Question: actually I'm developing a template using ASP.net and C#.
as you can see below picture, my template include 3 part and i want to have partial refreshing, that's why i'm using updatepanel.
in this template once the user click at the top menu it will refresh the side menu then when the user click on the side menu it will refresh the middle content page.
i'm using masterpage in this scenario because i'm going to load aspx page at the middle content page. based on my code the normal page easily load at this part but when i want to load the page which is include listview:
'''
<%@ Page Title="" Language="C#" MasterPageFile="~/MainMasterPage.master" AutoEventWireup="true" CodeFile="ContentPage1.aspx.cs" Inherits="ContentPage1" %>
<asp:Content ID="Content3" ContentPlaceHolderID="ContentPlaceHolder3" Runat="Server" Visible="true">
<asp:Panel ID="ContentPanel" runat="server" Visible="true">
<fieldset style=" height:350px;">
<legend>Details</legend>
<asp:Label ID="TestLable" runat="server" Text="This is a test"></asp:Label>
<!--------- ListView Block --------->
<asp:ListView ID="lvEmployee" runat="server"
onitemediting="lvEmployee_ItemEditing"
onitemupdating="lvEmployee_ItemUpdating"
onitemcanceling="lvEmployee_ItemCanceling"
onitemdeleting="lvEmployee_ItemDeleting"
InsertItemPosition="LastItem"
OnSorting="lvEmployee_Sorting"
oniteminserting="lvEmployee_ItemInserting"
DataKeyNames="EmpID" >
<LayoutTemplate>
<!---- Layout Template: is the place to design the form layout ---->
<table id="Table1" runat="server">
<tr id="Tr1" runat="server">
<td id="Td1" runat="server">
<table ID="itemPlaceholderContainer" runat="server" border="1" style="background-color: #DCDCDC;border-collapse: collapse;border-color: #999999;border-style:none;border-width:1px;font-family: Verdana, Arial, Helvetica, sans-serif;">
<tr id="Tr2" runat="server" style="">
<th id="Th1" runat="server">
</th>
<th id="Th2" runat="server">
EmpID
<asp:ImageButton ID="imEmpID" CommandArgument="EmpID" CommandName="Sort" ImageUrl="~/img/asc.png" runat="server" />
</th>
<th id="Th3" runat="server">
EmpName
<asp:ImageButton ID="imEmpName" CommandArgument="EmpName" CommandName="Sort" ImageUrl="~/img/asc.png" runat="server" />
</th>
<th id="Th4" runat="server">
Department
</th>
<th id="Th5" runat="server">
Age
</th>
<th id="Th6" runat="server">
Address
</th>
</tr>
<tr ID="itemPlaceholder" runat="server">
</tr>
</table>
</td>
</tr>
<tr id="Tr3" runat="server">
<td id="Td2" runat="server" style="text-align: center;background-color: #CCCCCC;">
<asp:ValidationSummary ID="ValidationSummary1" runat="server" HeaderText="You received the following errors:" ShowMessageBox="true" ShowSummary="false" ValidationGroup="VGEditTmp" />
<asp:ValidationSummary ID="ValidationSummary2" runat="server" HeaderText="You received the following errors:" ShowMessageBox="true" ShowSummary="false" ValidationGroup="VGInsertTmp" />
</td>
</tr>
</table>
<br />
<asp:DataPager ID="DataPager1" runat="server" PagedControlID="lvEmployee" PageSize="5" onprerender="DataPager1_PreRender">
<Fields>
<asp:NextPreviousPagerField ButtonType="Button" ShowFirstPageButton="true" ShowLastPageButton="true"/>
<asp:TemplatePagerField>
<PagerTemplate>
<span style="color:Maroon;">Records:
<%# Container.StartRowIndex >= 0 ? (Container.StartRowIndex + 1) : 0 %>
-
<%# (Container.StartRowIndex + Container.PageSize) > Container.TotalRowCount ? Container.TotalRowCount : (Container.StartRowIndex + Container.PageSize)%>
of
<%# Container.TotalRowCount %>
<span style="color:Red;">
OR
</span>
<span style="color: Blue;">
Page
<%# Container.TotalRowCount>0 ? (Container.StartRowIndex / Container.PageSize) + 1 : 0 %>
of
<%# Math.Ceiling((double)Container.TotalRowCount / Container.PageSize) %>
</span>
</span>
</PagerTemplate>
</asp:TemplatePagerField>
</Fields>
</asp:DataPager>
</LayoutTemplate>
<ItemTemplate>
<!---- Item Template: is the place to design how to show the items inside the form ---->
<tr style="background-color:#FFF8DC;color: #000000;">
<td>
<asp:Button ID="DeleteButton" runat="server" CommandName="Delete" Text="Delete" CausesValidation="false" OnClientClick="return confirm('Are you sure you want to delete this Employee Details?');" />
<asp:Button ID="EditButton" runat="server" CommandName="Edit" Text="Edit" CausesValidation="false" />
</td>
<td>
<asp:Label ID="EmpIDLabel" runat="server" Text='<%# Eval("EmpID") %>' />
</td>
<td>
<asp:Label ID="EmpNameLabel" runat="server" Text='<%# Eval("EmpName") %>' />
</td>
<td>
<asp:Label ID="DepartmentLabel" runat="server" Text='<%# Eval("Department") %>' />
</td>
<td>
<asp:Label ID="AgeLabel" runat="server" Text='<%# Eval("Age") %>' />
</td>
<td>
<asp:Label ID="AddressLabel" runat="server" Text='<%# Eval("Address") %>' />
</td>
</tr>
</ItemTemplate>
<EditItemTemplate>
<!---- Edit Item Template: is the place to design the edit form ---->
<tr style="background-color:#008A8C;color: #FFFFFF;">
<td>
<asp:Button ID="UpdateButton" runat="server" CommandName="Update" Text="Update" ValidationGroup="VGEditTmp" />
<asp:Button ID="CancelButton" runat="server" CommandName="Cancel" Text="Cancel" CausesValidation="false" />
</td>
<td>
<asp:Label ID="EmpIDLabel1" runat="server" Text='<%# Eval("EmpID") %>' />
</td>
<td>
<asp:TextBox ID="EmpNameTextBox" runat="server" Text='<%# Bind("EmpName") %>' ValidationGroup="VGEditTmp" />
<asp:RequiredFieldValidator runat="server" ID="RequiredName" ControlToValidate="EmpNameTextBox" ErrorMessage="Name is required" ValidationGroup="VGEditTmp" Display="None" ></asp:RequiredFieldValidator>
<asp:RegularExpressionValidator ID="regName" runat="server" ControlToValidate="EmpNameTextBox" ValidationExpression="^[a-zA-Z'.\s]{1,50}" ErrorMessage="Enter a valid Name" ValidationGroup="VGEditTmp" Display="None"></asp:RegularExpressionValidator>
</td>
<td>
<asp:TextBox ID="DepartmentTextBox" runat="server" Text='<%# Bind("Department") %>' />
</td>
<td>
<asp:TextBox ID="AgeTextBox" runat="server" Text='<%# Bind("Age") %>' ValidationGroup="VGEditTmp" />
<asp:RangeValidator ID="ValidateAge" runat="server" ControlToValidate="AgeTextBox" MinimumValue="18" MaximumValue="50" Type="Integer" ErrorMessage="Age should be within the valid interval" ValidationGroup="VGEditTmp" SetFocusOnError="true" Display="None"></asp:RangeValidator>
</td>
<td>
<asp:TextBox ID="AddressTextBox" runat="server" Text='<%# Bind("Address") %>' />
</td>
</tr>
</EditItemTemplate>
<InsertItemTemplate>
<!---- Insert Item Template: is the place to design the insert form ---->
<tr style="background-color:#008A8C;font-weight: bold;color: #FFFFFF;">
<td>
<asp:Button ID="InsertButton" runat="server" CommandName="Insert" Text="Insert" ValidationGroup="VGInsertTmp" />
<asp:Button ID="CancelButton" runat="server" CommandName="Cancel" Text="Clear" CausesValidation="false" />
</td>
<td>
&nbsp;
</td>
<td>
<asp:TextBox ID="EmpNameTextBox" runat="server" Text='<%# Bind("EmpName") %>' ValidationGroup="VGInsertTmp" />
<asp:RequiredFieldValidator runat="server" ID="RequiredName" ControlToValidate="EmpNameTextBox" ErrorMessage="Name is required" ValidationGroup="VGInsertTmp" Display="None"></asp:RequiredFieldValidator>
<asp:RegularExpressionValidator ID="regName" runat="server" ControlToValidate="EmpNameTextBox" ValidationExpression="^[a-zA-Z'.\s]{1,50}" ErrorMessage="Enter a valid Name" ValidationGroup="VGInsertTmp" Display="None"></asp:RegularExpressionValidator>
</td>
<td>
<asp:TextBox ID="DepartmentTextBox" runat="server" Text='<%# Bind("Department") %>' />
</td>
<td>
<asp:TextBox ID="AgeTextBox" runat="server" Text='<%# Bind("Age") %>' ValidationGroup="VGInsertTmp" />
<asp:RangeValidator ID="ValidateAge" runat="server" ControlToValidate="AgeTextBox" MinimumValue="18" MaximumValue="50" Type="Integer" ErrorMessage="Age should be within the valid interval" ValidationGroup="VGInsertTmp" SetFocusOnError="true" Display="None"></asp:RangeValidator>
</td>
<td>
<asp:TextBox ID="AddressTextBox" runat="server" Text='<%# Bind("Address") %>' />
</td>
</tr>
</InsertItemTemplate>
</asp:ListView>
<asp:HiddenField ID="hid_UpdateQT" Value="" runat="server" />
<asp:HiddenField ID="hid_SortExpression" Value="" runat="server" />
</fieldset>
</asp:Panel>
</asp:Content>
'''
it is not showing the page. my code behind of this listview page is as below:
'''
protected void Page_Load(object sender, EventArgs e)
{
if(IsPostBack)
{
BindLV("");
}
}
public DataTable GetEmployee(string query)
{
SqlConnection con = new SqlConnection(ConfigurationManager.ConnectionStrings["NorthwindConnectionString"].ConnectionString);
SqlDataAdapter ada = new SqlDataAdapter(query, con);
DataTable dtEmp = new DataTable();
ada.Fill(dtEmp);
return dtEmp;
}
private void BindLV(string SortExpression)
{
string UpdateQuery = "Select * from Employee" + SortExpression;
SqlConnection con = new SqlConnection(ConfigurationManager.ConnectionStrings["NorthwindConnectionString"].ConnectionString);
hid_UpdateQT.Value = UpdateQuery;
lvEmployee.Items.Clear();
lvEmployee.DataSource = GetEmployee(UpdateQuery);
lvEmployee.DataBind();
}
protected void lvEmployee_Sorting(object sender, ListViewSortEventArgs e)
{
ImageButton imEmpID = lvEmployee.FindControl("imEmpID") as ImageButton;
ImageButton imEmpName = lvEmployee.FindControl("imEmpName") as ImageButton;
string DefaultSortIMG = "~/img/asc.png";
string imgUrl = "~/img/desc.png";
string sortExpression = hid_SortExpression.Value;
if (!"".Equals(sortExpression))
{
if (e.SortExpression.Equals(sortExpression))
{
hid_SortExpression.Value = "";
sortExpression = "";
imgUrl = DefaultSortIMG;
}
else
{
hid_SortExpression.Value = e.SortExpression;
sortExpression = e.SortExpression;
}
}
else
{
hid_SortExpression.Value = e.SortExpression;
sortExpression = e.SortExpression;
}
switch (e.SortExpression)
{
case "EmpID":
if (imEmpName != null)
imEmpName.ImageUrl = DefaultSortIMG;
if (imEmpID != null)
imEmpID.ImageUrl = imgUrl;
break;
case "EmpName":
if (imEmpID != null)
imEmpID.ImageUrl = DefaultSortIMG;
if (imEmpName != null)
imEmpName.ImageUrl = imgUrl;
break;
}
BindLV(" order by " + e.SortExpression + " " + (!"".Equals(sortExpression) ? "ASC" : "DESC"));
}
protected void DataPager1_PreRender(object sender, EventArgs e)
{
//string strtmp = Request.Params["hid_UpdateQT"];
string strtmp = hid_UpdateQT.Value;
if (null == strtmp || "".Equals(strtmp))
{
strtmp = "Select * from Employee";
}
lvEmployee.DataSource = GetEmployee(strtmp);
lvEmployee.DataBind();
}
protected void lvEmployee_ItemEditing(object sender, ListViewEditEventArgs e)
{
lvEmployee.EditIndex = e.NewEditIndex;
}
protected void lvEmployee_ItemUpdating(object sender, ListViewUpdateEventArgs e)
{
string empid = "", name = "", dept = "", age = "", address = "";
Label lbl = (lvEmployee.Items[e.ItemIndex].FindControl("EmpIDLabel1")) as Label;
if (lbl != null)
empid = lbl.Text;
TextBox txt = (lvEmployee.Items[e.ItemIndex].FindControl("EmpNameTextBox")) as TextBox;
if (txt != null)
name = txt.Text;
txt = (lvEmployee.Items[e.ItemIndex].FindControl("DepartmentTextBox")) as TextBox;
if (txt != null)
dept = txt.Text;
txt = (lvEmployee.Items[e.ItemIndex].FindControl("AgeTextBox")) as TextBox;
if (txt != null)
age = txt.Text;
txt = (lvEmployee.Items[e.ItemIndex].FindControl("AddressTextBox")) as TextBox;
if (txt != null)
address = txt.Text;
string UpdateQuery = "UPDATE [Employee] SET [EmpName] = '" + name + "', [Department] = '" + dept + "', [Age] = '" + age + "', [Address] = '" + address + "' WHERE [EmpID] = '" + empid + "'";
SqlConnection con = new SqlConnection(ConfigurationManager.ConnectionStrings["NorthwindConnectionString"].ConnectionString);
con.Open();
SqlCommand com = new SqlCommand(UpdateQuery, con);
com.ExecuteNonQuery();
con.Close();
lvEmployee.DataSource = GetEmployee("Select * from Employee");
lvEmployee.DataBind();
lvEmployee.EditIndex = -1;
}
protected void lvEmployee_ItemCanceling(object sender, ListViewCancelEventArgs e)
{
lvEmployee.EditIndex = -1;
}
protected void lvEmployee_ItemDeleting(object sender, ListViewDeleteEventArgs e)
{
string empid = "";
Label lbl = (lvEmployee.Items[e.ItemIndex].FindControl("EmpIDLabel")) as Label;
if (lbl != null)
empid = lbl.Text;
string DeleteQuery = "Delete from Employee WHERE [EmpID] = '" + empid + "'";
SqlConnection con = new SqlConnection(ConfigurationManager.ConnectionStrings["NorthwindConnectionString"].ConnectionString);
con.Open();
SqlCommand com = new SqlCommand(DeleteQuery, con);
com.ExecuteNonQuery();
con.Close();
lvEmployee.DataSource = GetEmployee("Select * from Employee");
lvEmployee.DataBind();
lvEmployee.EditIndex = -1;
}
protected void lvEmployee_ItemInserting(object sender, ListViewInsertEventArgs e)
{
string name = "", dept = "", age = "", address = "";
TextBox txt = (e.Item.FindControl("EmpNameTextBox")) as TextBox;
if (txt != null)
name = txt.Text;
txt = (e.Item.FindControl("DepartmentTextBox")) as TextBox;
if (txt != null)
dept = txt.Text;
txt = (e.Item.FindControl("AgeTextBox")) as TextBox;
if (txt != null)
age = txt.Text;
txt = (e.Item.FindControl("AddressTextBox")) as TextBox;
if (txt != null)
address = txt.Text;
string INSERTQuery = "INSERT INTO [Employee] (EmpName,Department,Age,Address) VALUES ('" + name + "','" + dept + "','" + age + "','" + address + "')";
SqlConnection con = new SqlConnection(ConfigurationManager.ConnectionStrings["NorthwindConnectionString"].ConnectionString);
con.Open();
SqlCommand com = new SqlCommand(INSERTQuery, con);
com.ExecuteNonQuery();
con.Close();
lvEmployee.DataSource = GetEmployee("Select * from Employee");
lvEmployee.DataBind();
lvEmployee.EditIndex = -1;
}
'''
and my masterpage code to load this page is as below:
'''
<asp:UpdatePanel ID="UpdatePanel3" runat="server" UpdateMode="Conditional">
<ContentTemplate>
<!-- Initial the Page which is going to show the details of the sub-menu -->
<asp:ContentPlaceHolder id="ContentPlaceHolder3" runat="server" Visible="false">
</asp:ContentPlaceHolder>
</ContentTemplate>
<Triggers>
<asp:AsyncPostBackTrigger ControlID="Button1" EventName="Click" />
<asp:AsyncPostBackTrigger ControlID="Button2" EventName="Click" />
<asp:AsyncPostBackTrigger ControlID="Button3" EventName="Click" />
<asp:AsyncPostBackTrigger ControlID="Button4" EventName="Click" />
<asp:AsyncPostBackTrigger ControlID="LinkButton1" EventName="Click" />
<asp:AsyncPostBackTrigger ControlID="LinkButton2" EventName="Click" />
<asp:AsyncPostBackTrigger ControlID="LinkButton3" EventName="Click" />
<asp:AsyncPostBackTrigger ControlID="LinkButton4" EventName="Click" />
<asp:AsyncPostBackTrigger ControlID="LinkButton5" EventName="Click" />
<asp:AsyncPostBackTrigger ControlID="LinkButton6" EventName="Click" />
<asp:AsyncPostBackTrigger ControlID="LinkButton7" EventName="Click" />
<asp:AsyncPostBackTrigger ControlID="LinkButton8" EventName="Click" />
<asp:AsyncPostBackTrigger ControlID="LinkButton9" EventName="Click" />
</Triggers>
</asp:UpdatePanel>
'''
because i want to have partial refreshing at first i set the Visible of the ContentPlaceHolder3 to false and once the user click on the related link i just set it as true by code behind.

could you pleas guide me how to load this kind of aspx page at the masterpage.
appreciate your consideration.
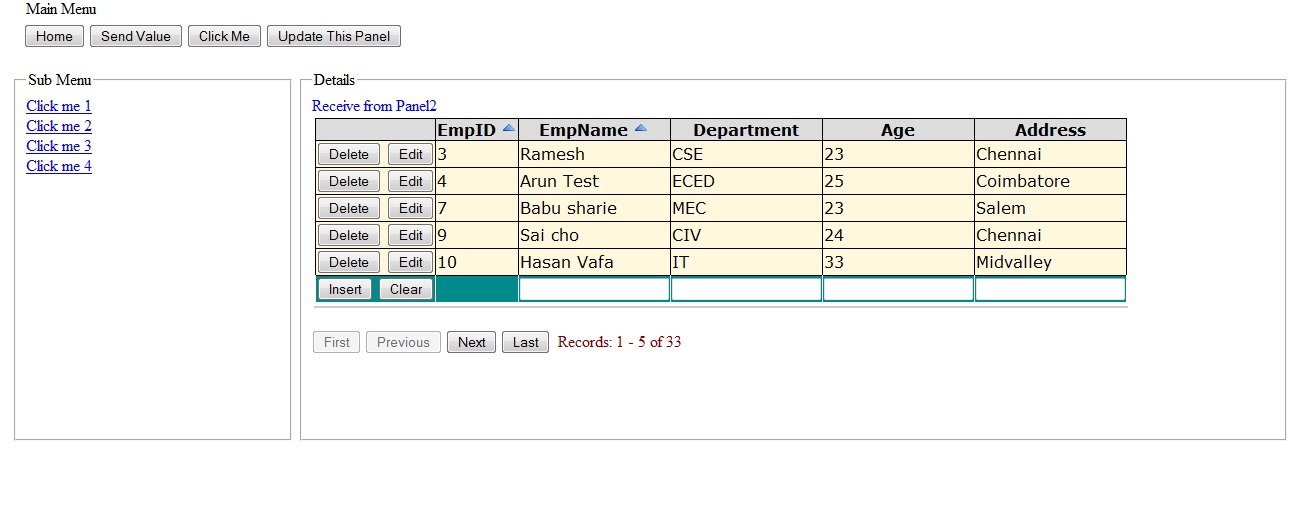
Answer: i have solved this problem using User Control method.
now i have put content of the page inside uc1 and used the below code to call the page at the update panel:
'''
<uc1:WebUserControl ID="WebUserControl1" runat="server" Visible="false" />
'''
once the user click on the related button i just change the Visible option to True.
i hope it would be helpful.